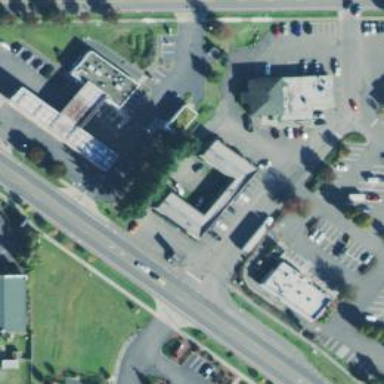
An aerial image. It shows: Healthcare clinic is depicted in the image.